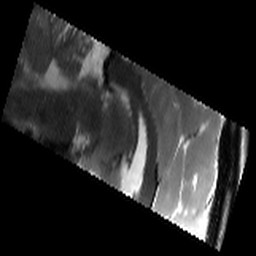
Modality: T2w
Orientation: sagittal
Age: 23
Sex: male
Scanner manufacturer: siemens
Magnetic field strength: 3 T
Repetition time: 8.02 s
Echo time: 0.08 s